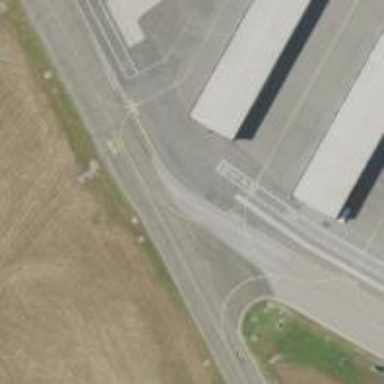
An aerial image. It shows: View of taxiway at the airport.